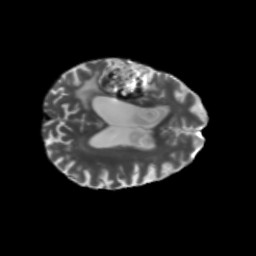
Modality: T2w
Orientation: axial
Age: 68
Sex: male
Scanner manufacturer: siemens
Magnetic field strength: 3 T
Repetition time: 5.25 s
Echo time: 0.08 s